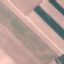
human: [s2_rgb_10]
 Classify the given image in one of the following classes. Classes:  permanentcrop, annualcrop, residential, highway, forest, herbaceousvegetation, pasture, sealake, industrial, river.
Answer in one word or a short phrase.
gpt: AnnualCrop